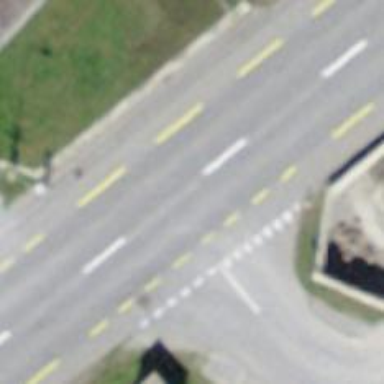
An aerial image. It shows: Primary highway with asphalt surface. It also has lane for cyclists on both sides.